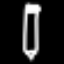
Label: pencil